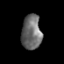
Tissue: prostate
Cell type: T cells
Senescence score: 0.764
Nuclear area (px): 669
Mean DAPI intensity: 107.761